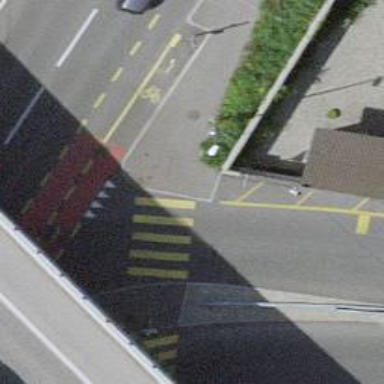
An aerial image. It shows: Road with traffic signals.